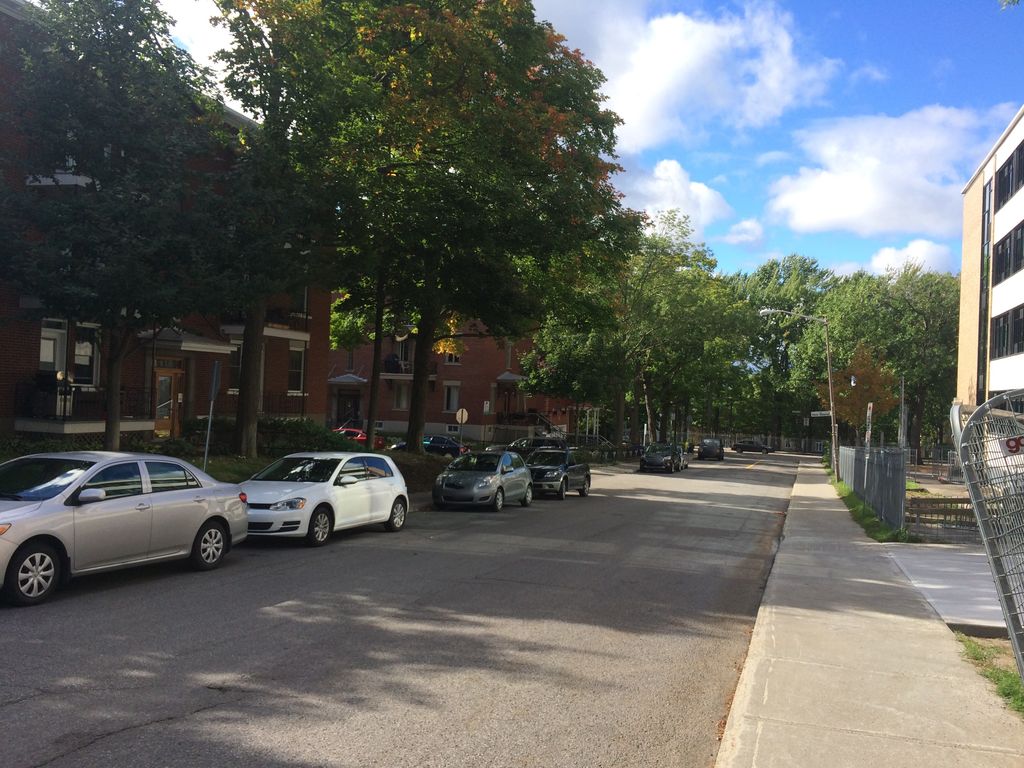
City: quebec_city